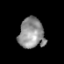
Tissue: prostate
Cell type: Epithelial cells
Senescence score: 0.3397
Nuclear area (px): 770
Mean DAPI intensity: 143.451